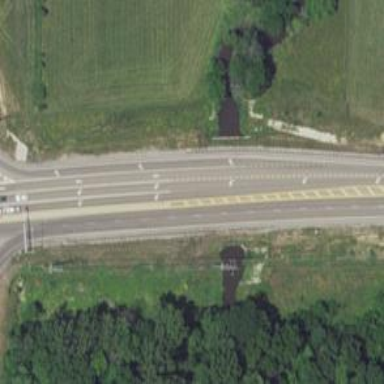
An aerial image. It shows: Road with "through" marking.